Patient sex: M
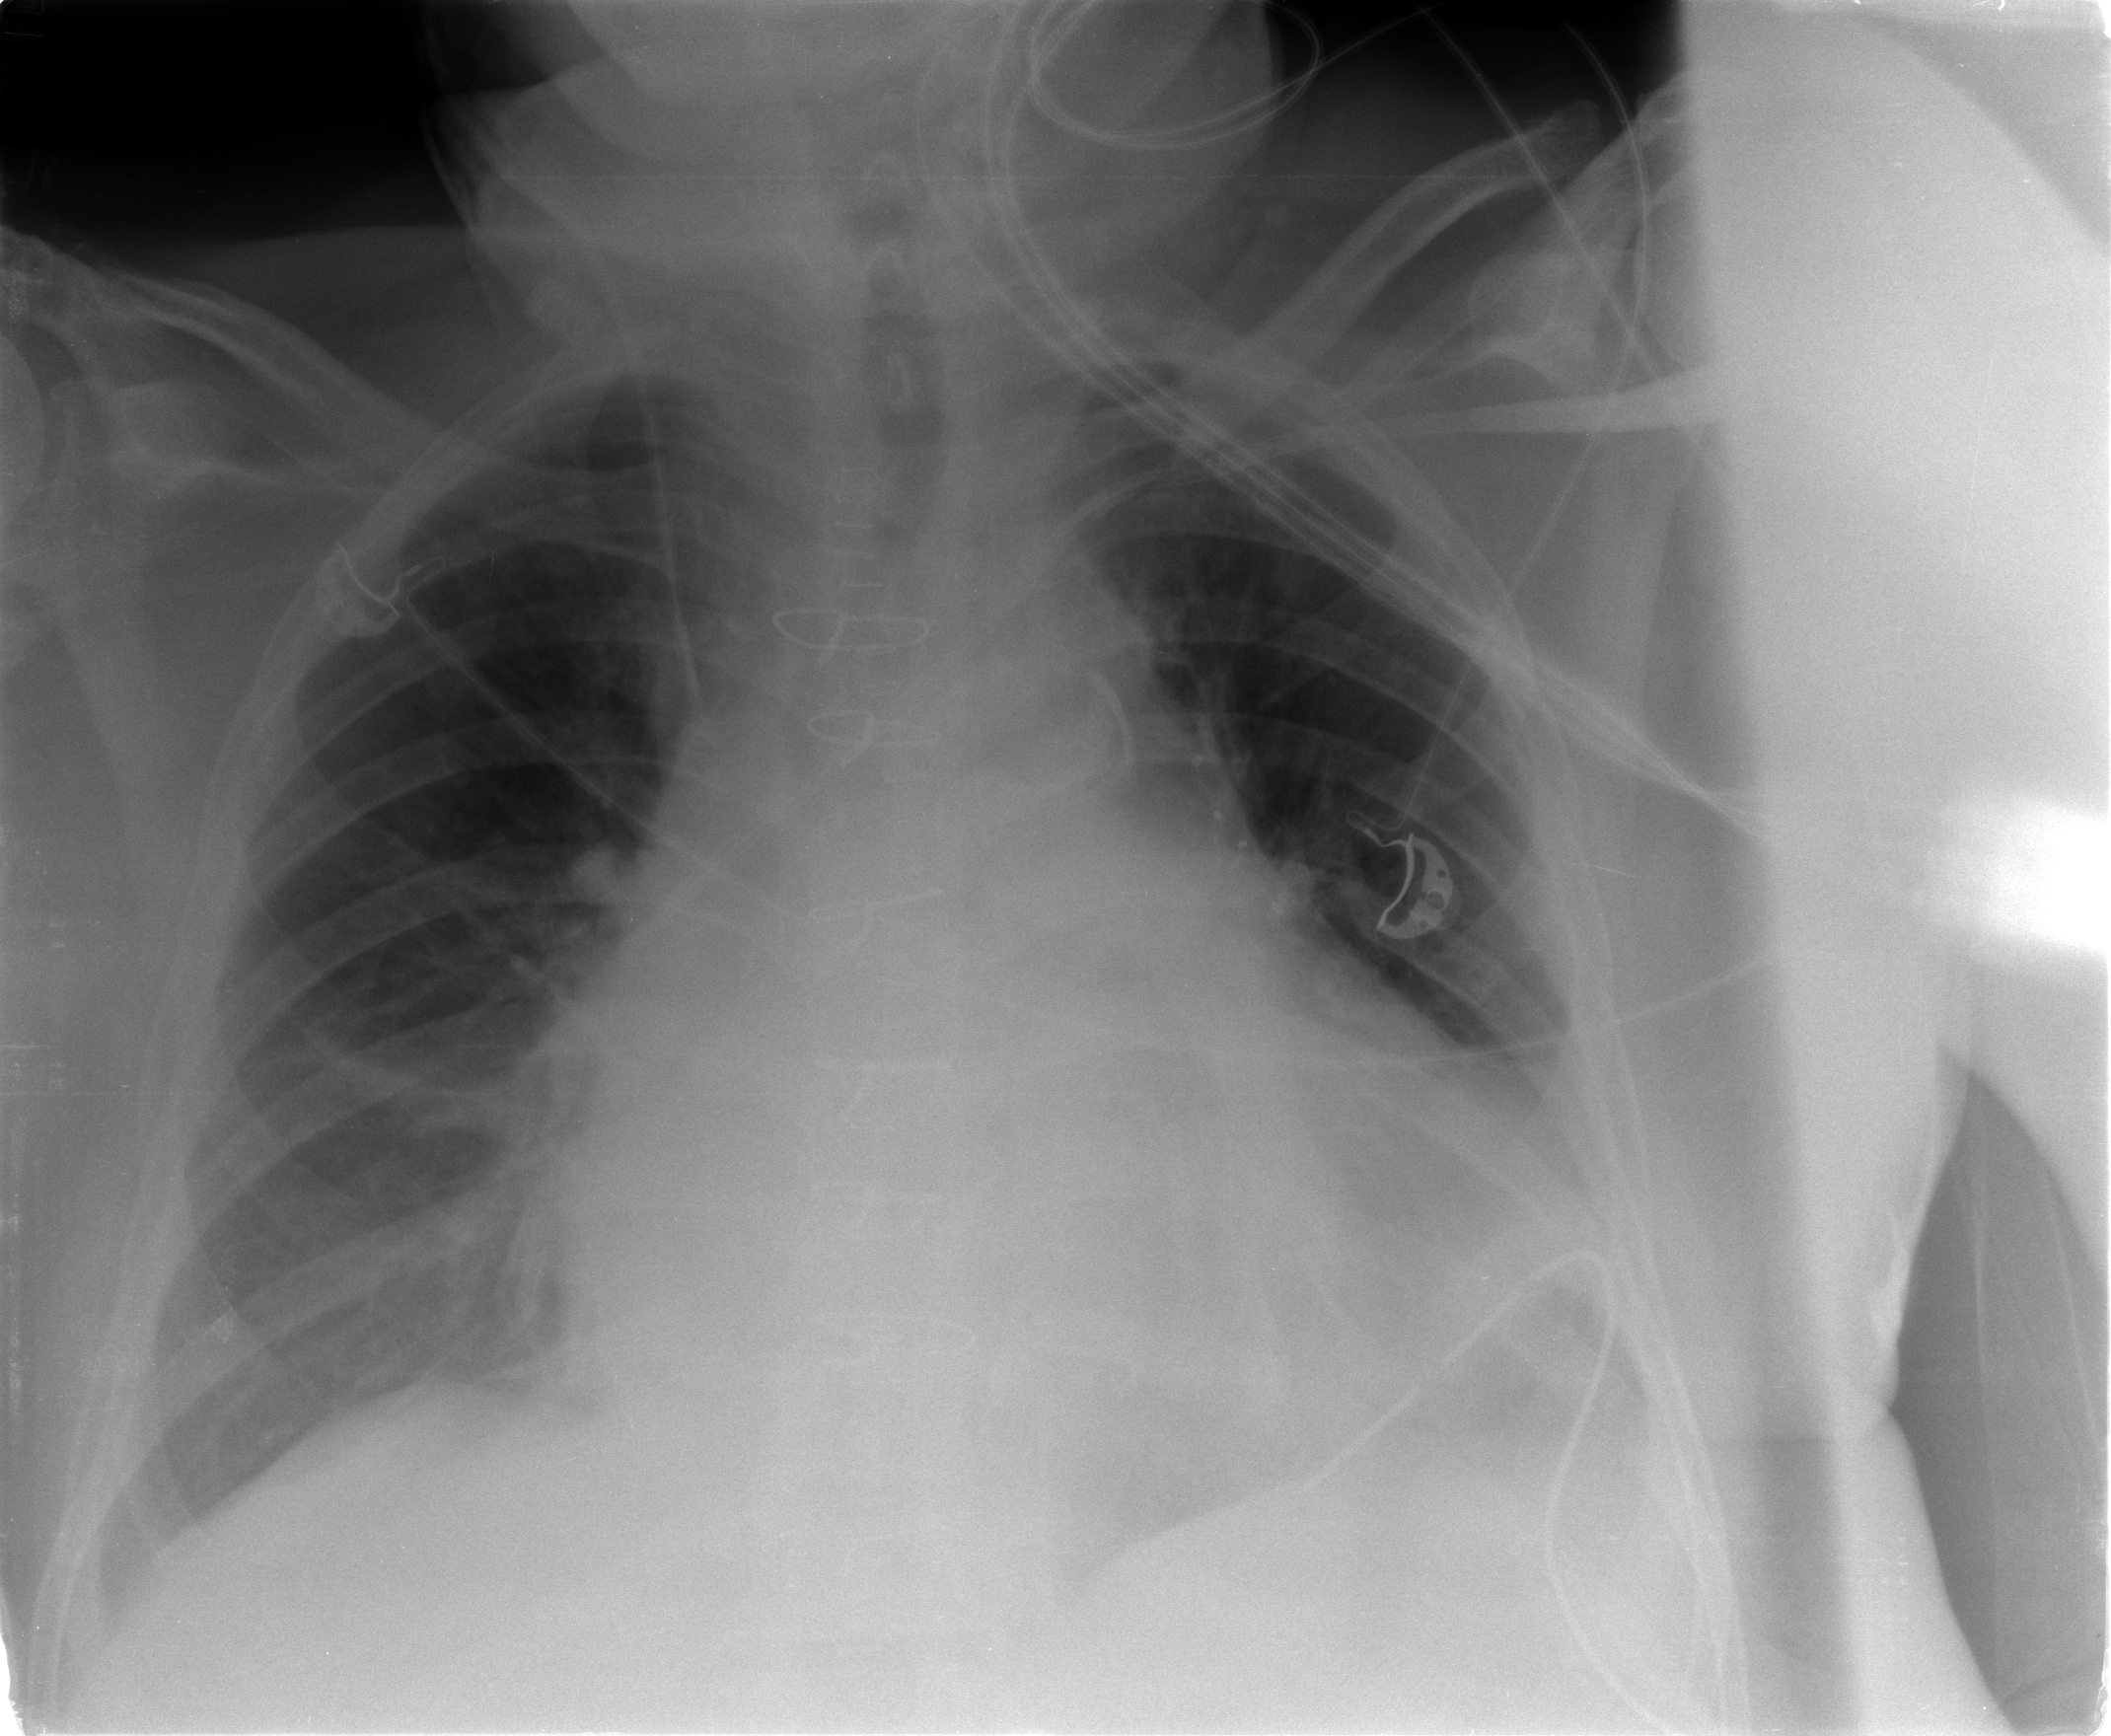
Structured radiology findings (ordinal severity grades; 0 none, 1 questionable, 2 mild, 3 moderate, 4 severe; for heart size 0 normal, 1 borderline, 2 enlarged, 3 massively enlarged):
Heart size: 3
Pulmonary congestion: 1
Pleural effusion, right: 1
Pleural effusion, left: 2
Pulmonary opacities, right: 0
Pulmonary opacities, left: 0
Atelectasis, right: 2
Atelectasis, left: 2